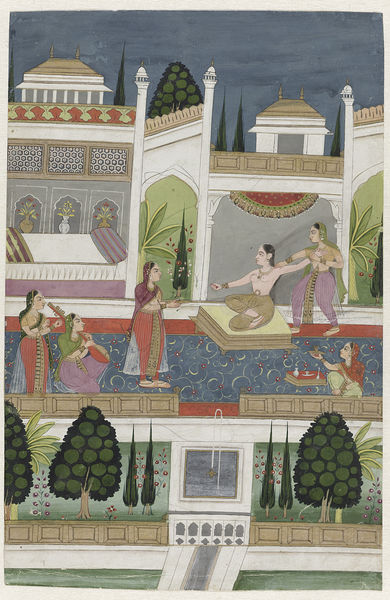
Titel: Vrouwenverblijf in een paleis
Standort: Amsterdam
Institution: Rijksmuseum
Schlagwörter: baum, himmel, mann, bäume, frauen, blumen, frau, dach, gebäude, flächig, malerei, teppich, architektur, natur, busch, gewand, haare, personen, instrumente, musik, brunnen, früchte, garten, springbrunnen, mauer, palast, kniend, indien, miniatur